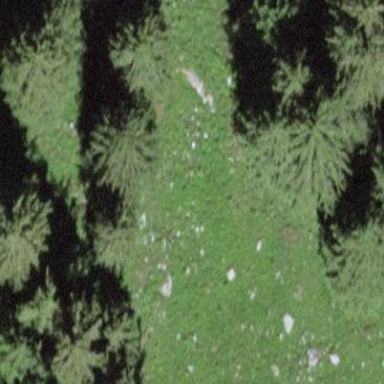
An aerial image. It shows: Forest area.